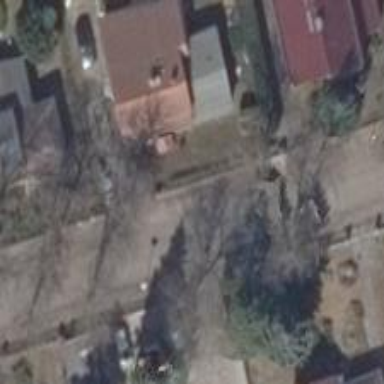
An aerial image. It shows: Driveway.